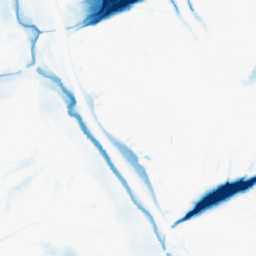
Category: morphological
Decomposition family: morphological
Decomposition parameters: operation: closing
size: 20
Upsampling method: nearest
Upsampling parameters: scale: 2
Upsampling scale: 2